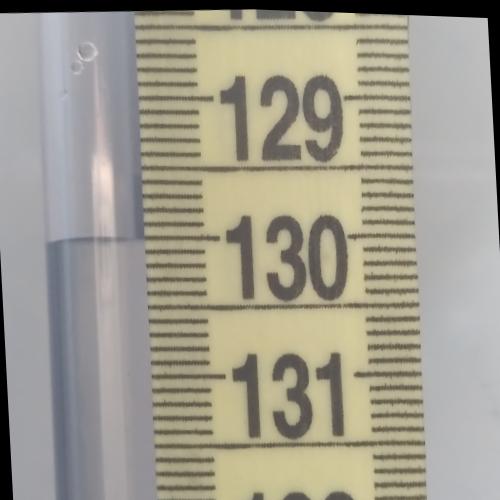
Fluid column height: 130.0 cm